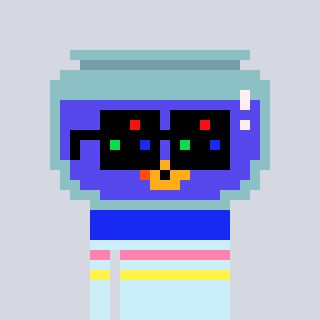
a pixel art character with square black sunglasses, a goldfish-shaped head and a cold-colored body on a cool background